Aerial crown-view tile of a tropical tree (Barro Colorado Island, Panama), acquired 20250915:
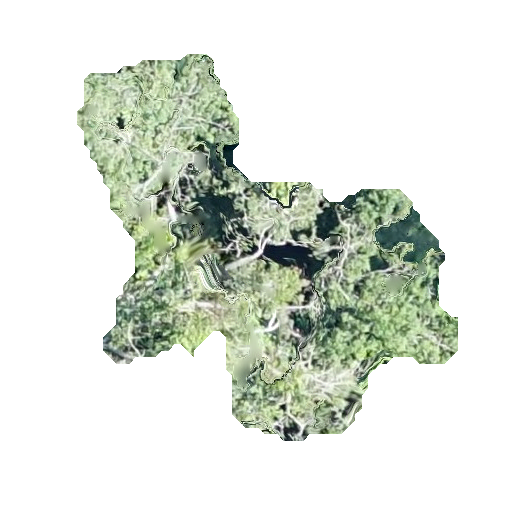
Species: Ceiba pentandra
GBIF accepted scientific name: Ceiba pentandra
Crown area: 115.186 m²